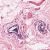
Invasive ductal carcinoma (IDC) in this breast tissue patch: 0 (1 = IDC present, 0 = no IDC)